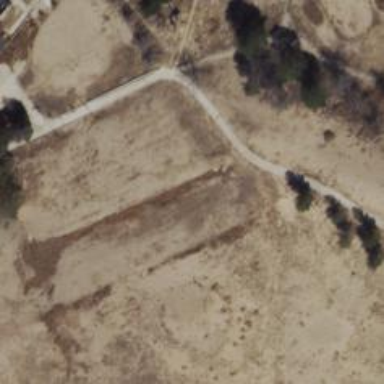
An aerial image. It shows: Grassy area designated as driving range for golf.